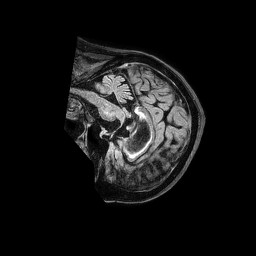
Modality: FLAIR
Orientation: sagittal
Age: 85
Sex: female
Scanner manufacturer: philips
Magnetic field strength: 1.5 T
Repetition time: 4.8 s
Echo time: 0.3 s